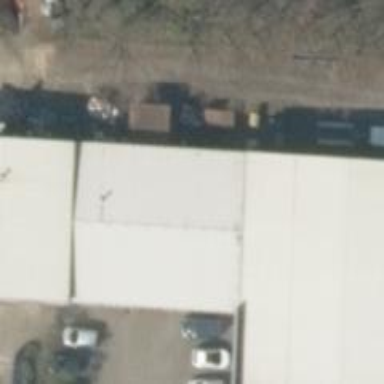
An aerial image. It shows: Building housing car shop.